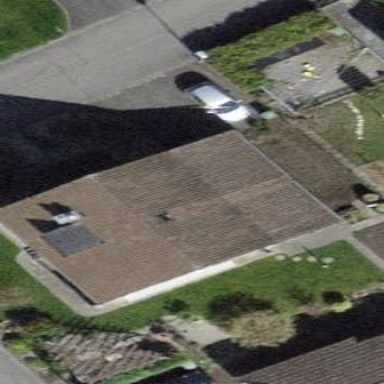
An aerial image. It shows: Building with tile roof.